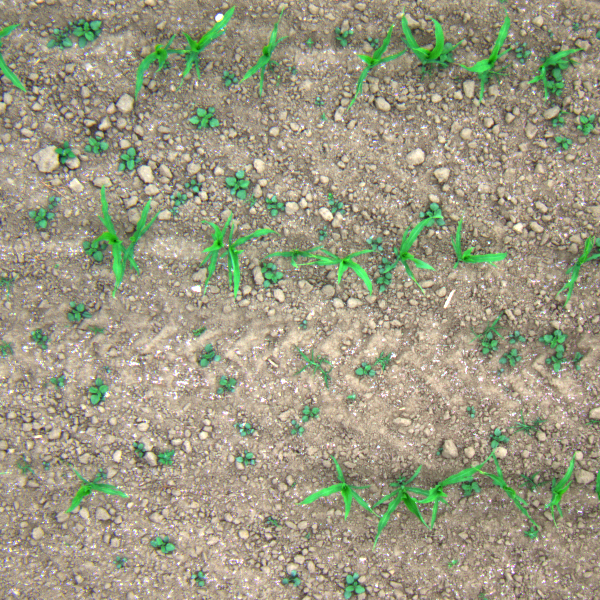
Acquisition date: 2023-06-06
Tile: 0917
Annotated plant instances:
label: amaranth
label: amaranth
label: amaranth
label: amaranth
label: amaranth
label: amaranth
label: amaranth
label: quickweed
label: amaranth
label: amaranth
label: amaranth
label: amaranth
label: amaranth
label: amaranth
label: barnyard_grass
label: amaranth
label: amaranth
label: amaranth
label: amaranth
label: amaranth
label: amaranth
label: amaranth
label: weed_other
label: maize
label: amaranth
label: amaranth
label: amaranth
label: amaranth
label: barnyard_grass
label: amaranth
label: amaranth
label: amaranth
label: amaranth
label: amaranth
label: amaranth
label: amaranth
label: amaranth
label: amaranth
label: amaranth
label: amaranth
label: amaranth
label: amaranth
label: amaranth
label: maize
label: maize
label: maize
label: maize
label: weed_other
label: maize
label: maize
label: amaranth
label: amaranth
label: maize
label: amaranth
label: amaranth
label: amaranth
label: amaranth
label: amaranth
label: maize
label: amaranth
label: amaranth
label: amaranth
label: amaranth
label: maize
label: maize
label: amaranth
label: amaranth
label: amaranth
label: maize
label: amaranth
label: maize
label: barnyard_grass
label: weed_other
label: amaranth
label: amaranth
label: amaranth
label: amaranth
label: barnyard_grass
label: maize
label: amaranth
label: amaranth
label: amaranth
label: amaranth
label: weed_other
label: weed_other
label: amaranth
label: amaranth
label: amaranth
label: amaranth
label: barnyard_grass
label: maize
label: barnyard_grass
label: amaranth
label: barnyard_grass
label: amaranth
label: amaranth
label: barnyard_grass
label: maize
label: maize
label: barnyard_grass
label: amaranth
label: amaranth
label: barnyard_grass
label: barnyard_grass
label: barnyard_grass
label: weed_other
label: amaranth
label: amaranth
label: amaranth
label: amaranth
label: barnyard_grass
label: barnyard_grass
label: weed_other
label: barnyard_grass
label: weed_other
label: weed_other
label: maize
label: quickweed
label: maize
label: maize
label: amaranth
label: barnyard_grass
label: maize
label: maize
label: maize
label: barnyard_grass
label: barnyard_grass
label: barnyard_grass
label: amaranth
label: amaranth
label: quickweed
label: maize
label: barnyard_grass
label: weed_other
label: weed_other
label: weed_other
label: barnyard_grass
label: amaranth
label: maize